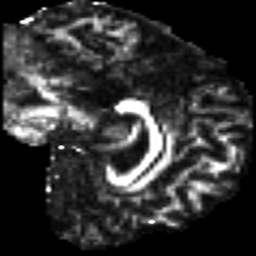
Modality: FA
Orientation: sagittal
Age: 39
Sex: male
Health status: healthy
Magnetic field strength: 3 T
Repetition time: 9 s
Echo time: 0.093 s